Interaction volume radius: 5 \u00c5
Interaction volume height: 35 \u00c5
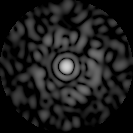
Disorder parameter: 0.8279